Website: bh-photo
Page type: cart
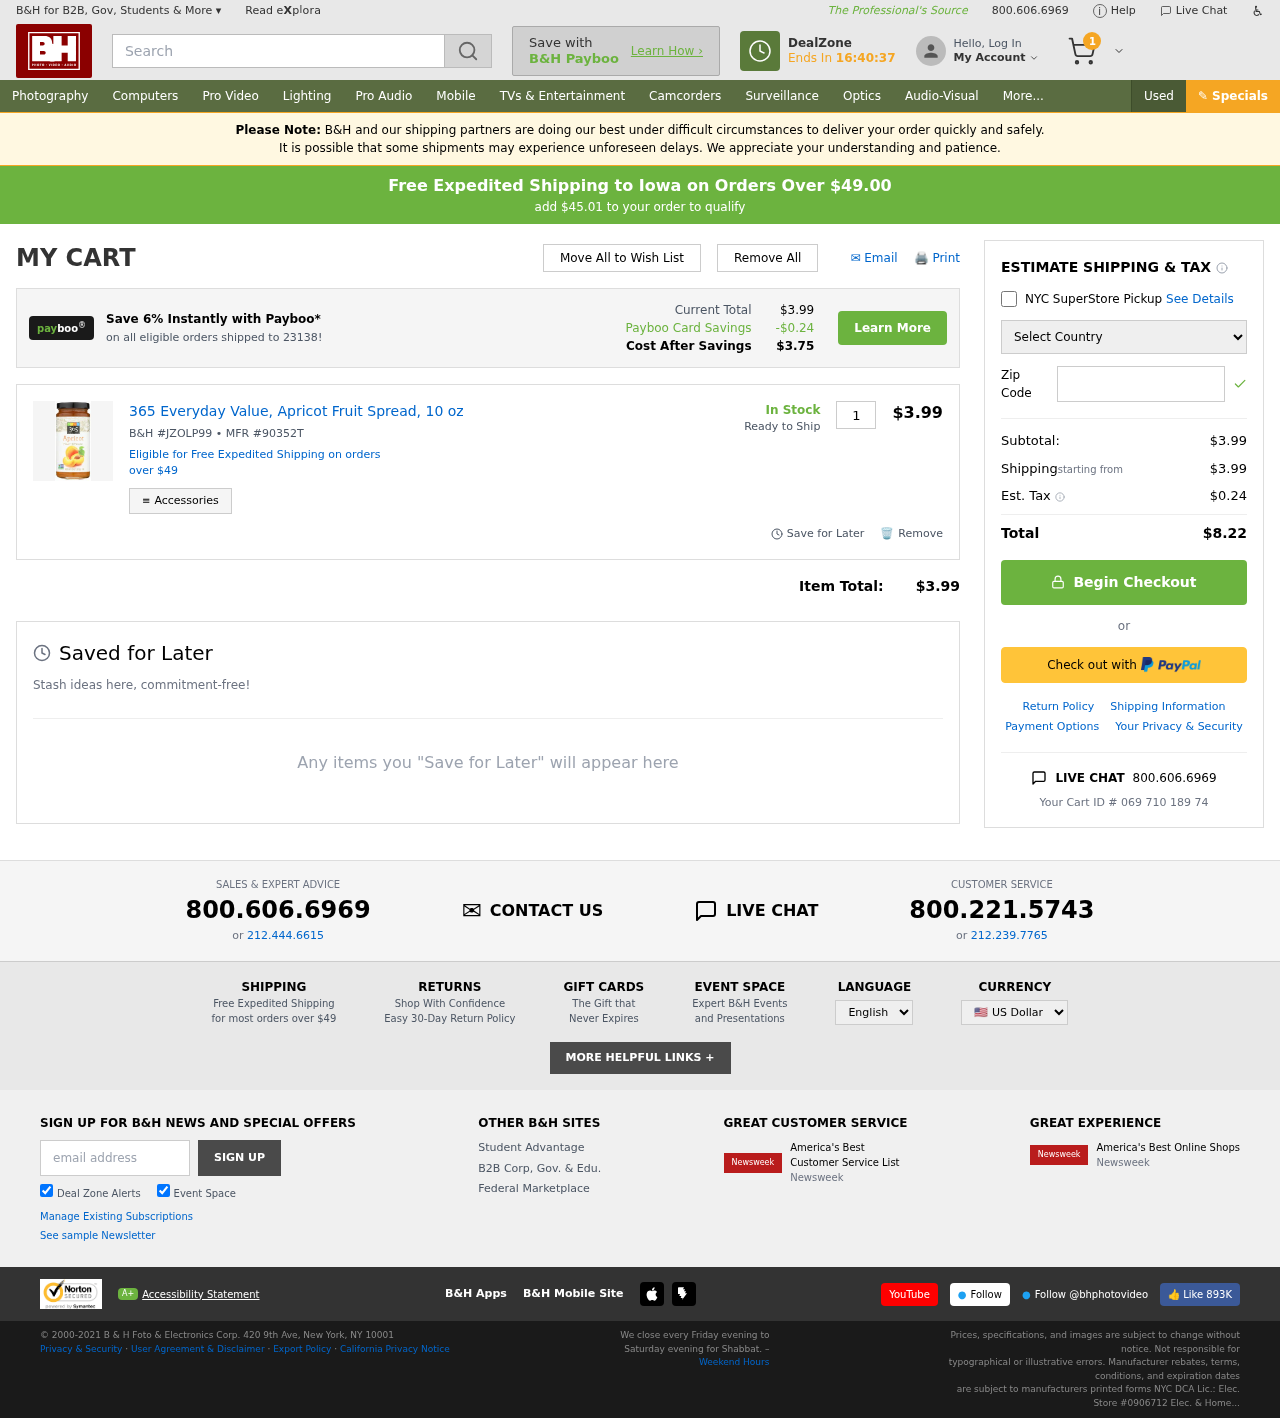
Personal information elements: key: PII_COUNTRY
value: United States
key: PII_POSTCODE
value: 23138
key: PII_STATE
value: Iowa
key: PII_POSTCODE2
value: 23138
Product elements: key: PRODUCT1_NAME
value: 365 Everyday Value, Apricot Fruit Spread, 10 oz
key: PRODUCT1_PRICE
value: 3.99
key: PRODUCT1_QUANTITY
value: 1
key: PRODUCT1_SKU
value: JZOLP99
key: PRODUCT1_MFR
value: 90352T
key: PRODUCT1_AVAILABILITY
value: In Stock
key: PRODUCT1_SHIP_STATUS
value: Ready to Ship
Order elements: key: ORDER_NUM_ITEMS
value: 1
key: FREE_SHIPPING_THRESHOLD
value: $45.01
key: ORDER_SUBTOTAL
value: $3.99
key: ORDER_SHIPPING_COST
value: $3.99
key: ORDER_TAX
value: $0.24
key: ORDER_TOTAL
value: $8.22
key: ORDER_ID
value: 069 710 189 74
Search elements: key: HEADER_SEARCH
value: Search
Other elements: key: PAYBOO_SAVINGS
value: -$0.24
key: COST_AFTER_SAVINGS
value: $3.75